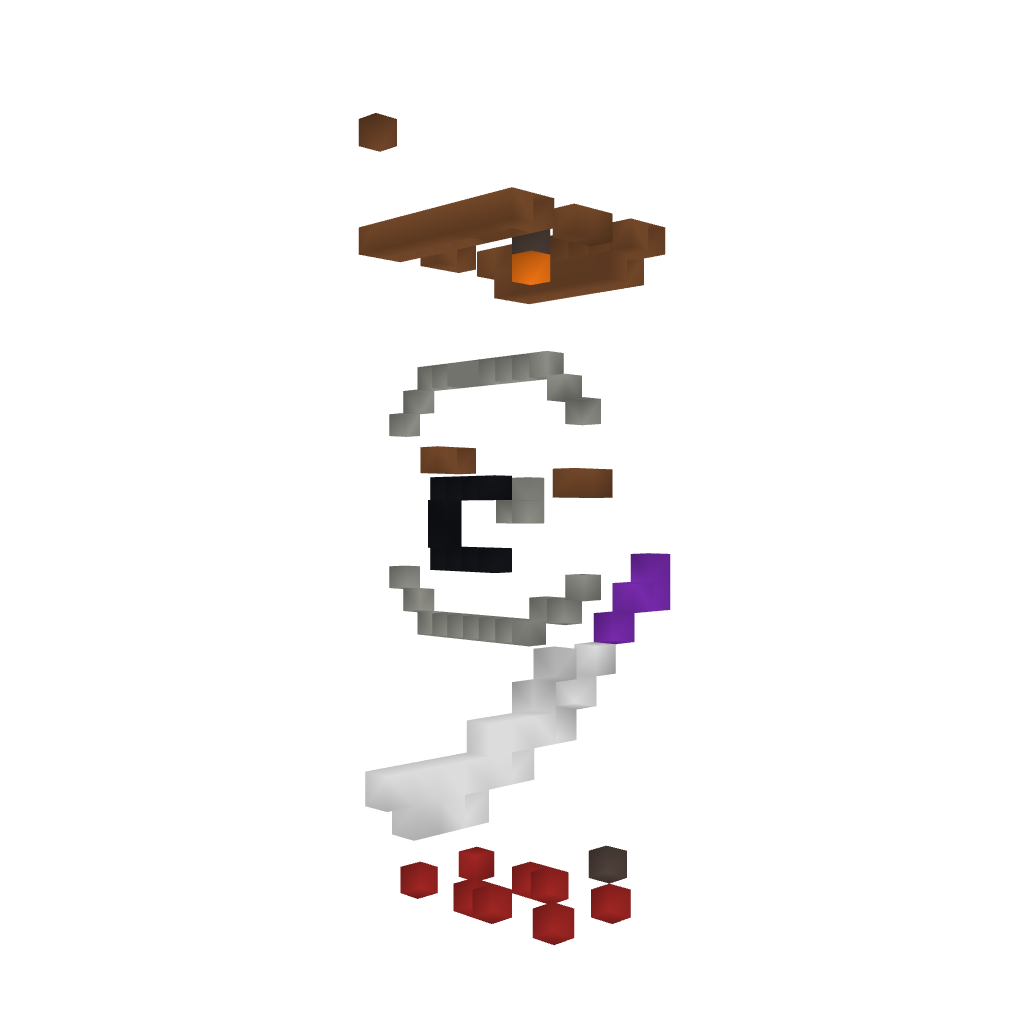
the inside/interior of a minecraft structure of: Assyrian Statue